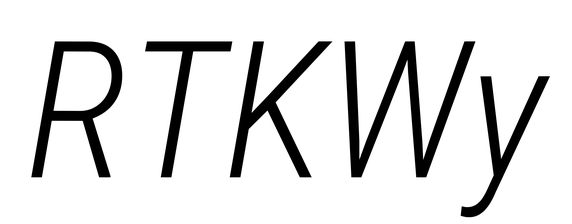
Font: Roboto-Italic_Condensed_Light_Italic